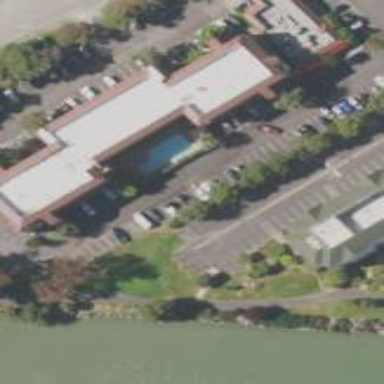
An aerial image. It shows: Building.